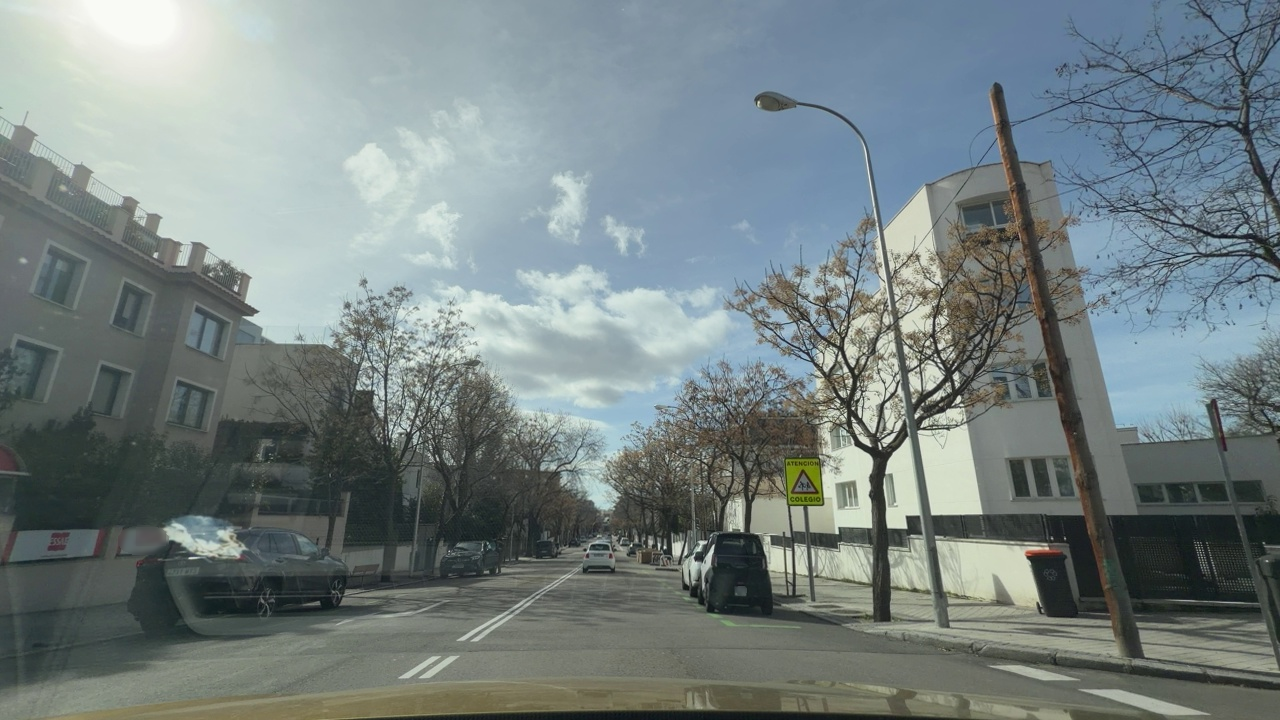
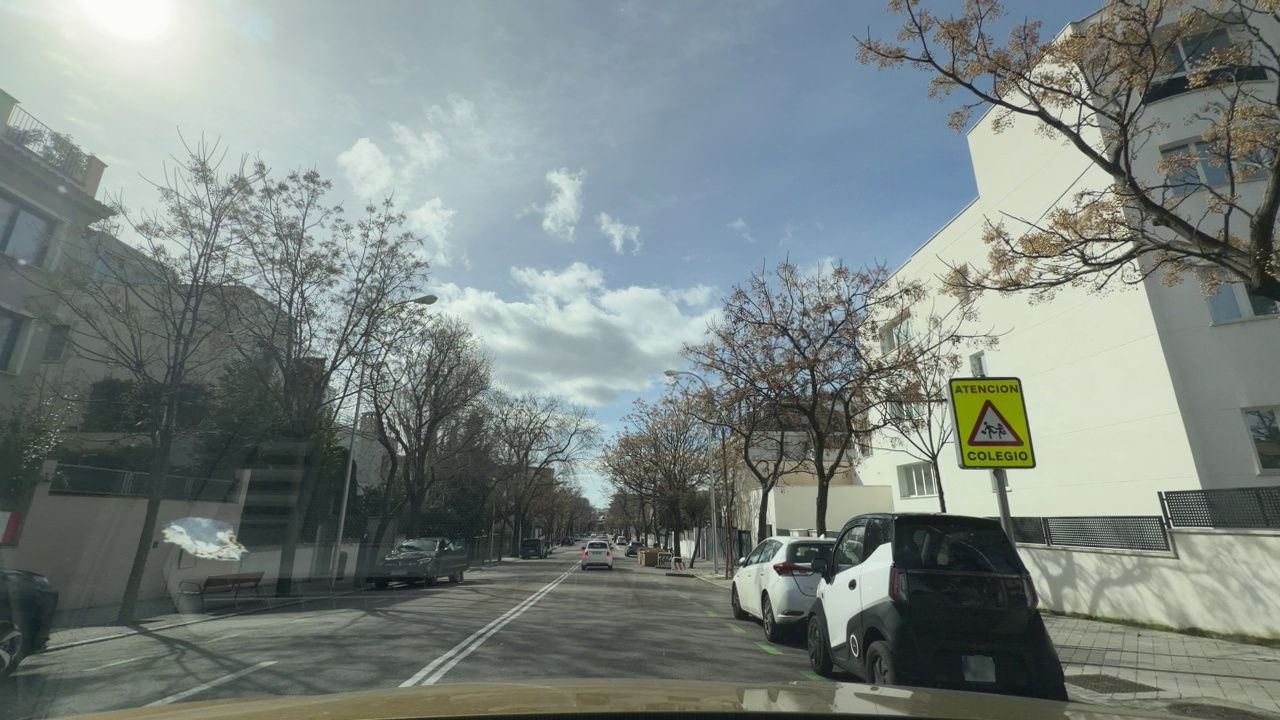
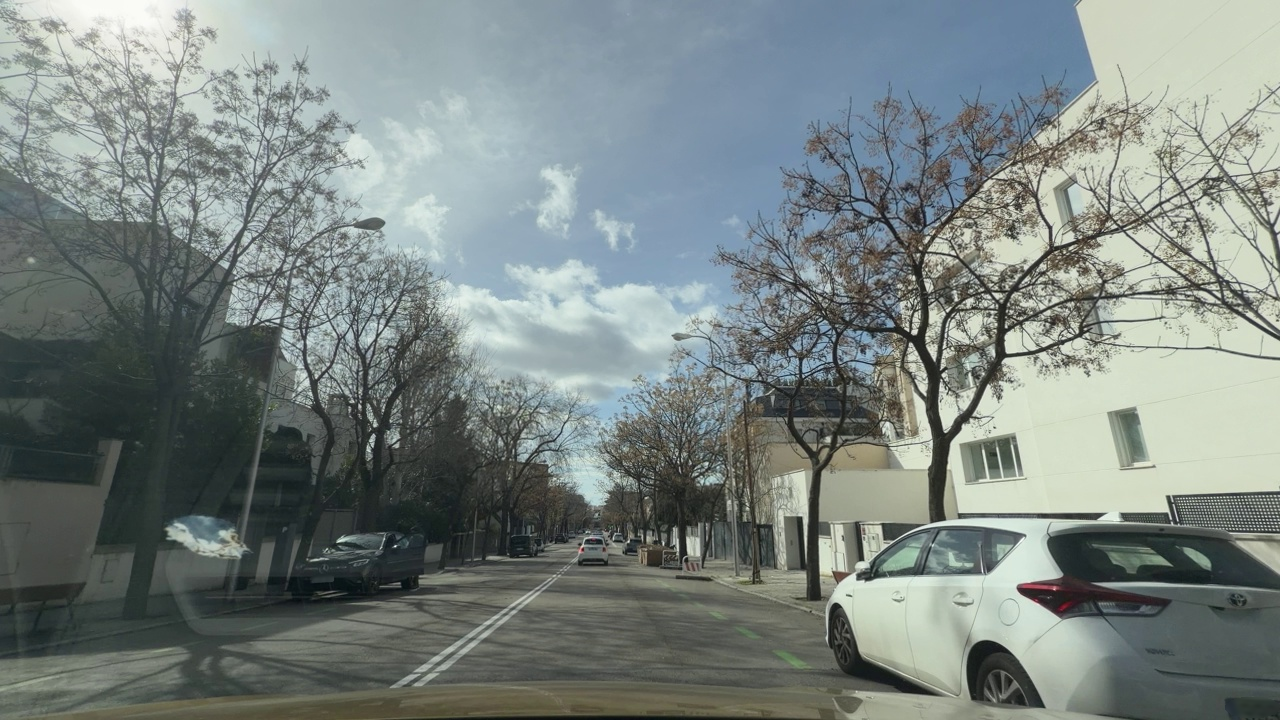
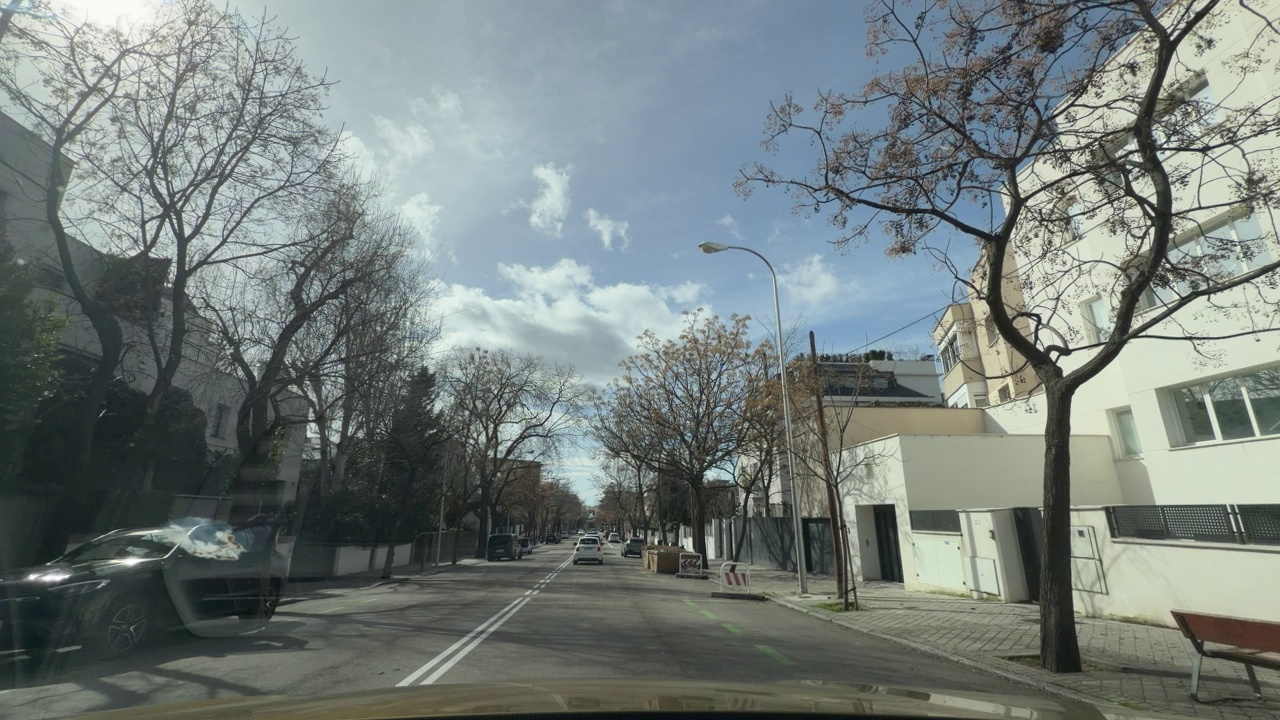
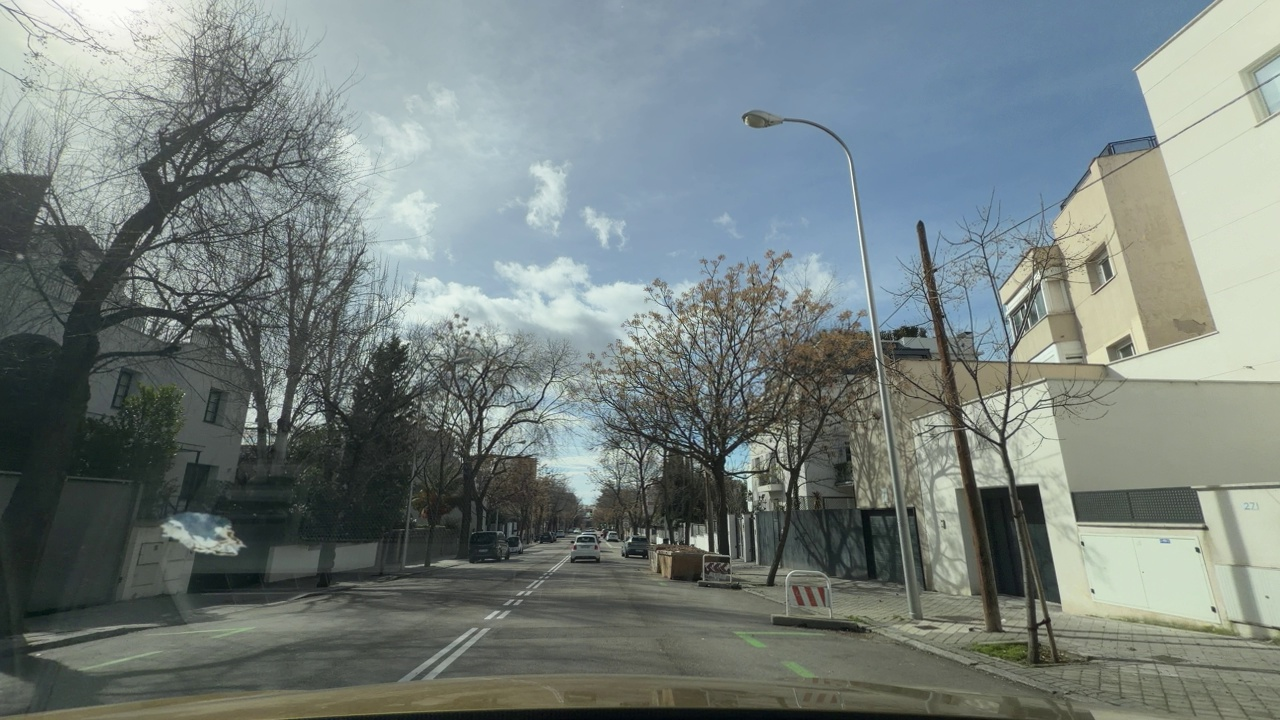
Situation: Lateral parked car
Question: Are vehicles present on the right side of the ego lane?
Answer: Yes
Reasoning: There are some latetal parked cars on the right, exactly one white car an a striped black and white car

Situation: Lateral parked car
Question: Are vehicles parked parallel or perpendicular to the roadway near the ego lane?
Answer: Yes
Reasoning: Cars are parked parallel to the ego lane

Situation: Lateral parked car
Question: Does the environment indicate an urban road where curbside parking is permitted?
Answer: Yes
Reasoning: Urban enviroment can be guessed due to the presence of curb, vegetation and type of buildings and road

Situation: Lateral parked car
Question: Is the ego vehicle traveling in a middle lane with traffic lanes on both sides?
Answer: No
Reasoning: Road consist of two lane, one for each direction. And ego id driving in the right lane

Situation: Lateral parked car
Question: Are vehicles present on the left side of the ego lane?
Answer: Yes
Reasoning: There are a few parallel parked cars on the left